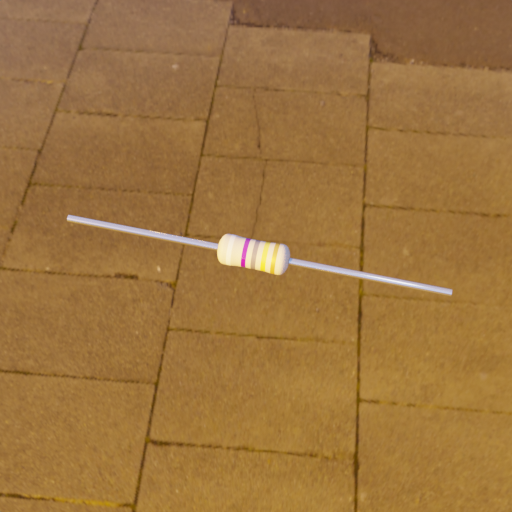
Resistor colour bands (in order): white, violet, gray, yellow, gold